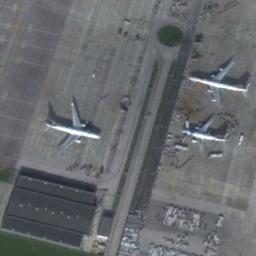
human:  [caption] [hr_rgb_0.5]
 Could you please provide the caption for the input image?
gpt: Three planes were stopped on the runway beside the grass .

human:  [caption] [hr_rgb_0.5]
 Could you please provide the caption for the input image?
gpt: The three planes were parked head-to-head .

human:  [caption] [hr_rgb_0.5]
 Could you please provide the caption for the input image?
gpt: Three airplanes of different sizes were parked on the airport beside the building .

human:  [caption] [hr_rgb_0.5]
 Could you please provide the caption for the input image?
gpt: A plane opposite the two planes while a parking lot and buildings are next to them .

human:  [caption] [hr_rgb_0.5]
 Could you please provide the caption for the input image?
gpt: Three planes were separated by the road .